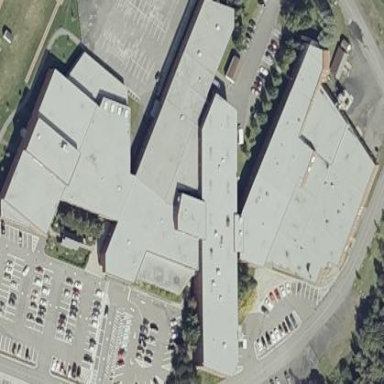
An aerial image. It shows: School building.